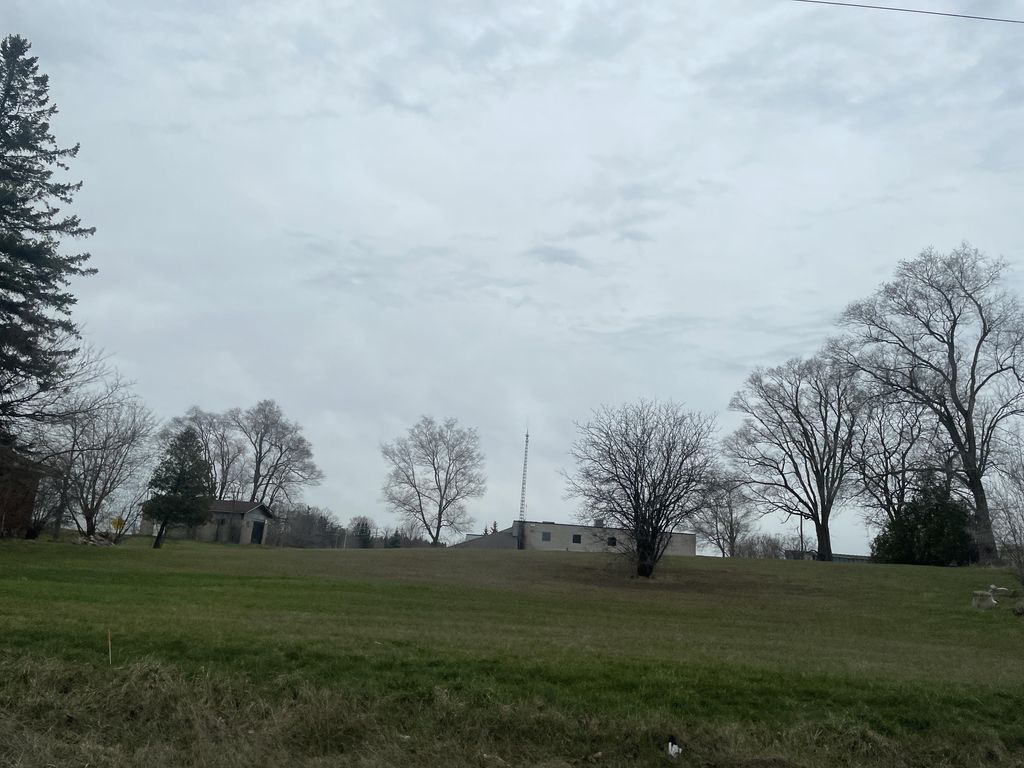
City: kitchener-waterloo